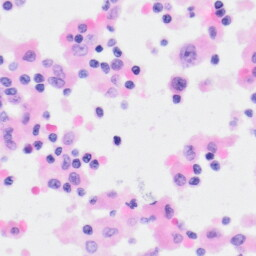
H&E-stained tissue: Kidney